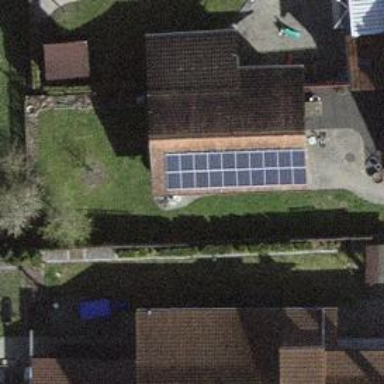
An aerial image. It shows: Solar photovoltaic panel generator.